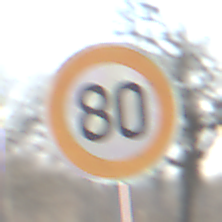
Verkehrszeichen: Geschwindigkeit80
Umgebung: Outdoor, Suburban
Tageszeit: MorningAfternoon
Wetter: PartlyCloudy
Licht: Natural
Jahreszeit: NotSpecified
Kontrast: HighContrast